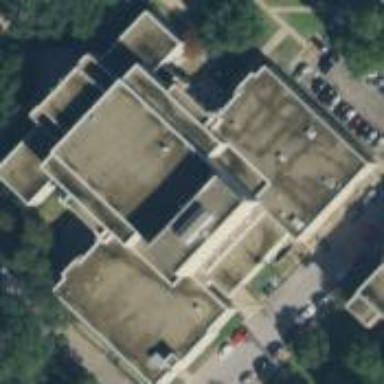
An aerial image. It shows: University building.